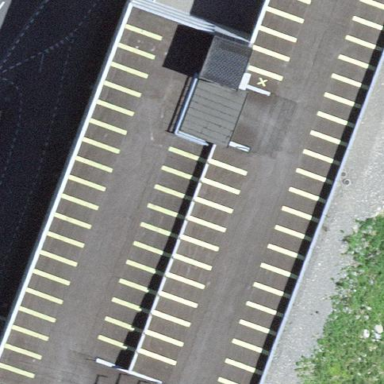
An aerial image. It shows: Multi-storey parking building.